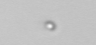
Label: nanoplankton_mix